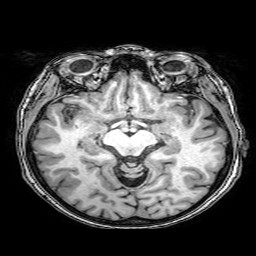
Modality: T1w
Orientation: coronal
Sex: female
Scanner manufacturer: philips
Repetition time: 0.008157 s
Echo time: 0.00373 s